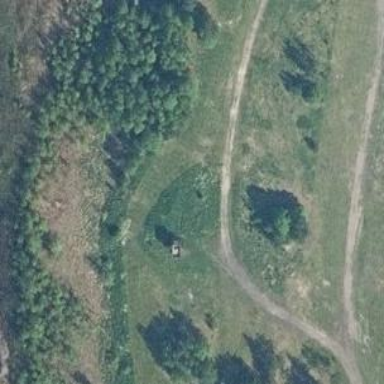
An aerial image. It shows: Bird hide located in leisure land.